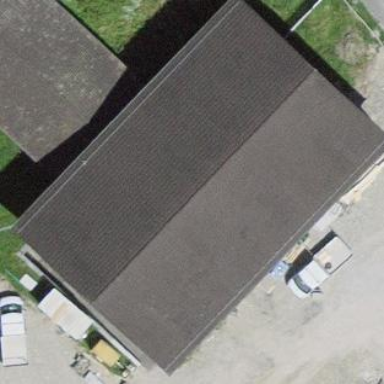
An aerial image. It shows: School building with gabled roof made of roof tiles.